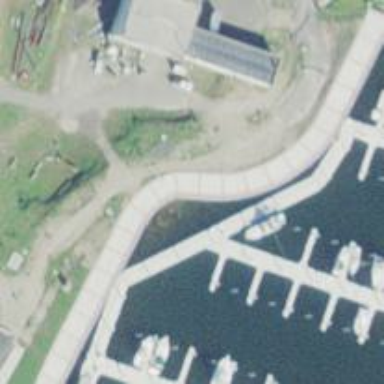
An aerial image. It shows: Man-made pier.